Brain MRI, t1w sequence, axial 2D slice.
Patient: age 46, sex F, weight 90 kg, height 1.9 m
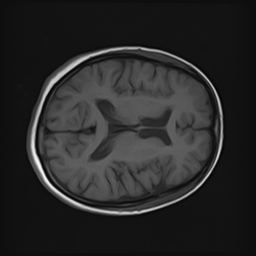